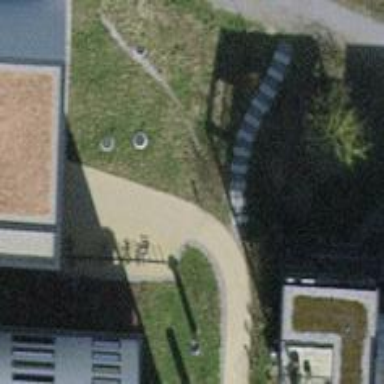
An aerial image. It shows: Road with steps.